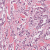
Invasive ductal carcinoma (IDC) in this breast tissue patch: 1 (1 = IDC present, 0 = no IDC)